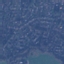
Land use / land cover: Residential